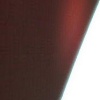
Label: sunburn